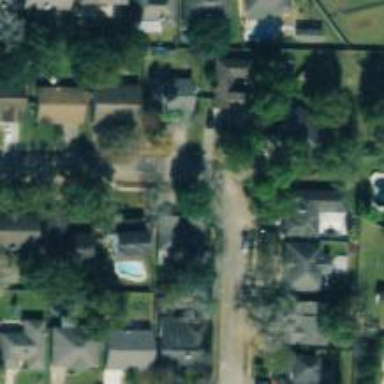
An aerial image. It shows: Residential road.